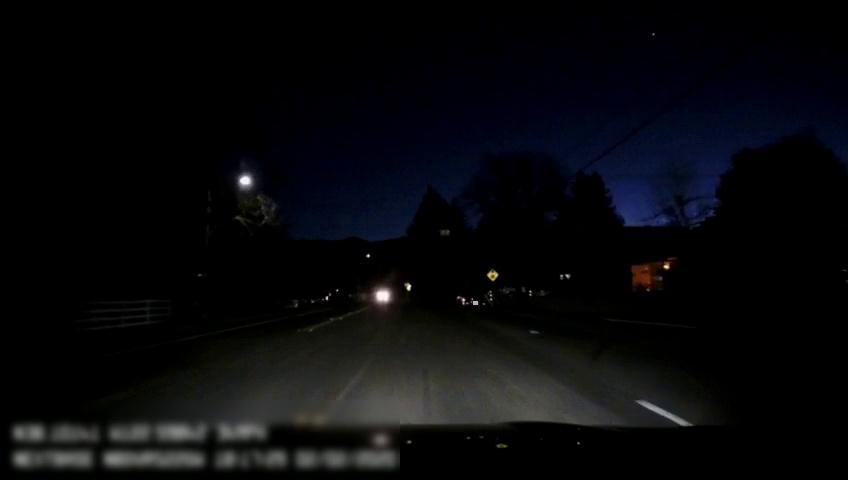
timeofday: Night
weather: Other
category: Drivable Space
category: Lanes | Alternate Lane
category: Lanes | Opposite Lane
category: Lanes | Alternate Lane
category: Lanes | Opposite Lane
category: Traffic | Signs